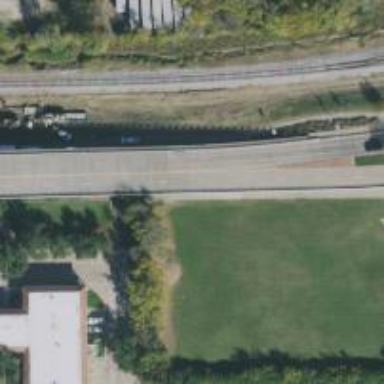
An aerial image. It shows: Viaduct bridge over secondary road.